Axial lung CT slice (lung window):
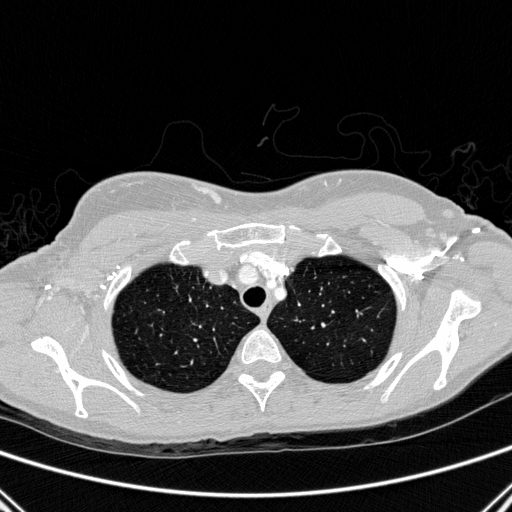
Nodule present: no